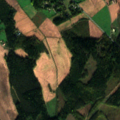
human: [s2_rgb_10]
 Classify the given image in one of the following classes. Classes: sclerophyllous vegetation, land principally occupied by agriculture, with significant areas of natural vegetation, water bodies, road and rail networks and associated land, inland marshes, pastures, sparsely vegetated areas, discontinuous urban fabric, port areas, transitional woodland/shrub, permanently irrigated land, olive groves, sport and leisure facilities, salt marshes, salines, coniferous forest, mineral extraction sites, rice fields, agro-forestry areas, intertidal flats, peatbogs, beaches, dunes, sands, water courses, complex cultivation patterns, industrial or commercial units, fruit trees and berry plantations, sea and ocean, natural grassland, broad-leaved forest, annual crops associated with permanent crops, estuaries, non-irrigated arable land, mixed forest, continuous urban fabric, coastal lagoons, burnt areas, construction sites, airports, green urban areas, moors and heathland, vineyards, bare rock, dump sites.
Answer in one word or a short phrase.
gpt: non-irrigated arable land, coniferous forest, mixed forest, transitional woodland/shrub